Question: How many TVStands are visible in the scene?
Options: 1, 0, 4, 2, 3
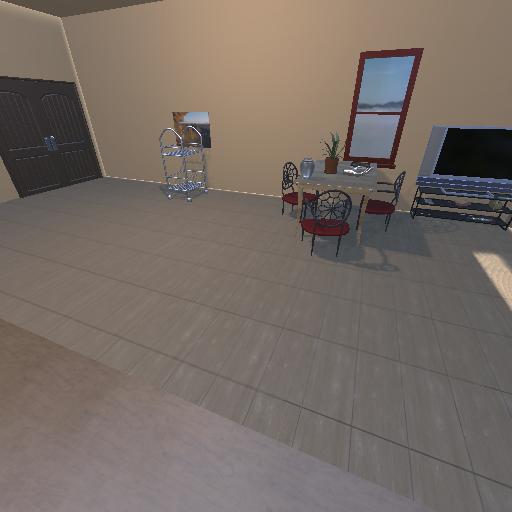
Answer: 1